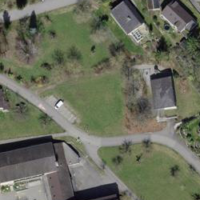
EUNIS habitat code: 55
Species observed at this site:
Apis mellifera
Bombus hypnorum